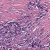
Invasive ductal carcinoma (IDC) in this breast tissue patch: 1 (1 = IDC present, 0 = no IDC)